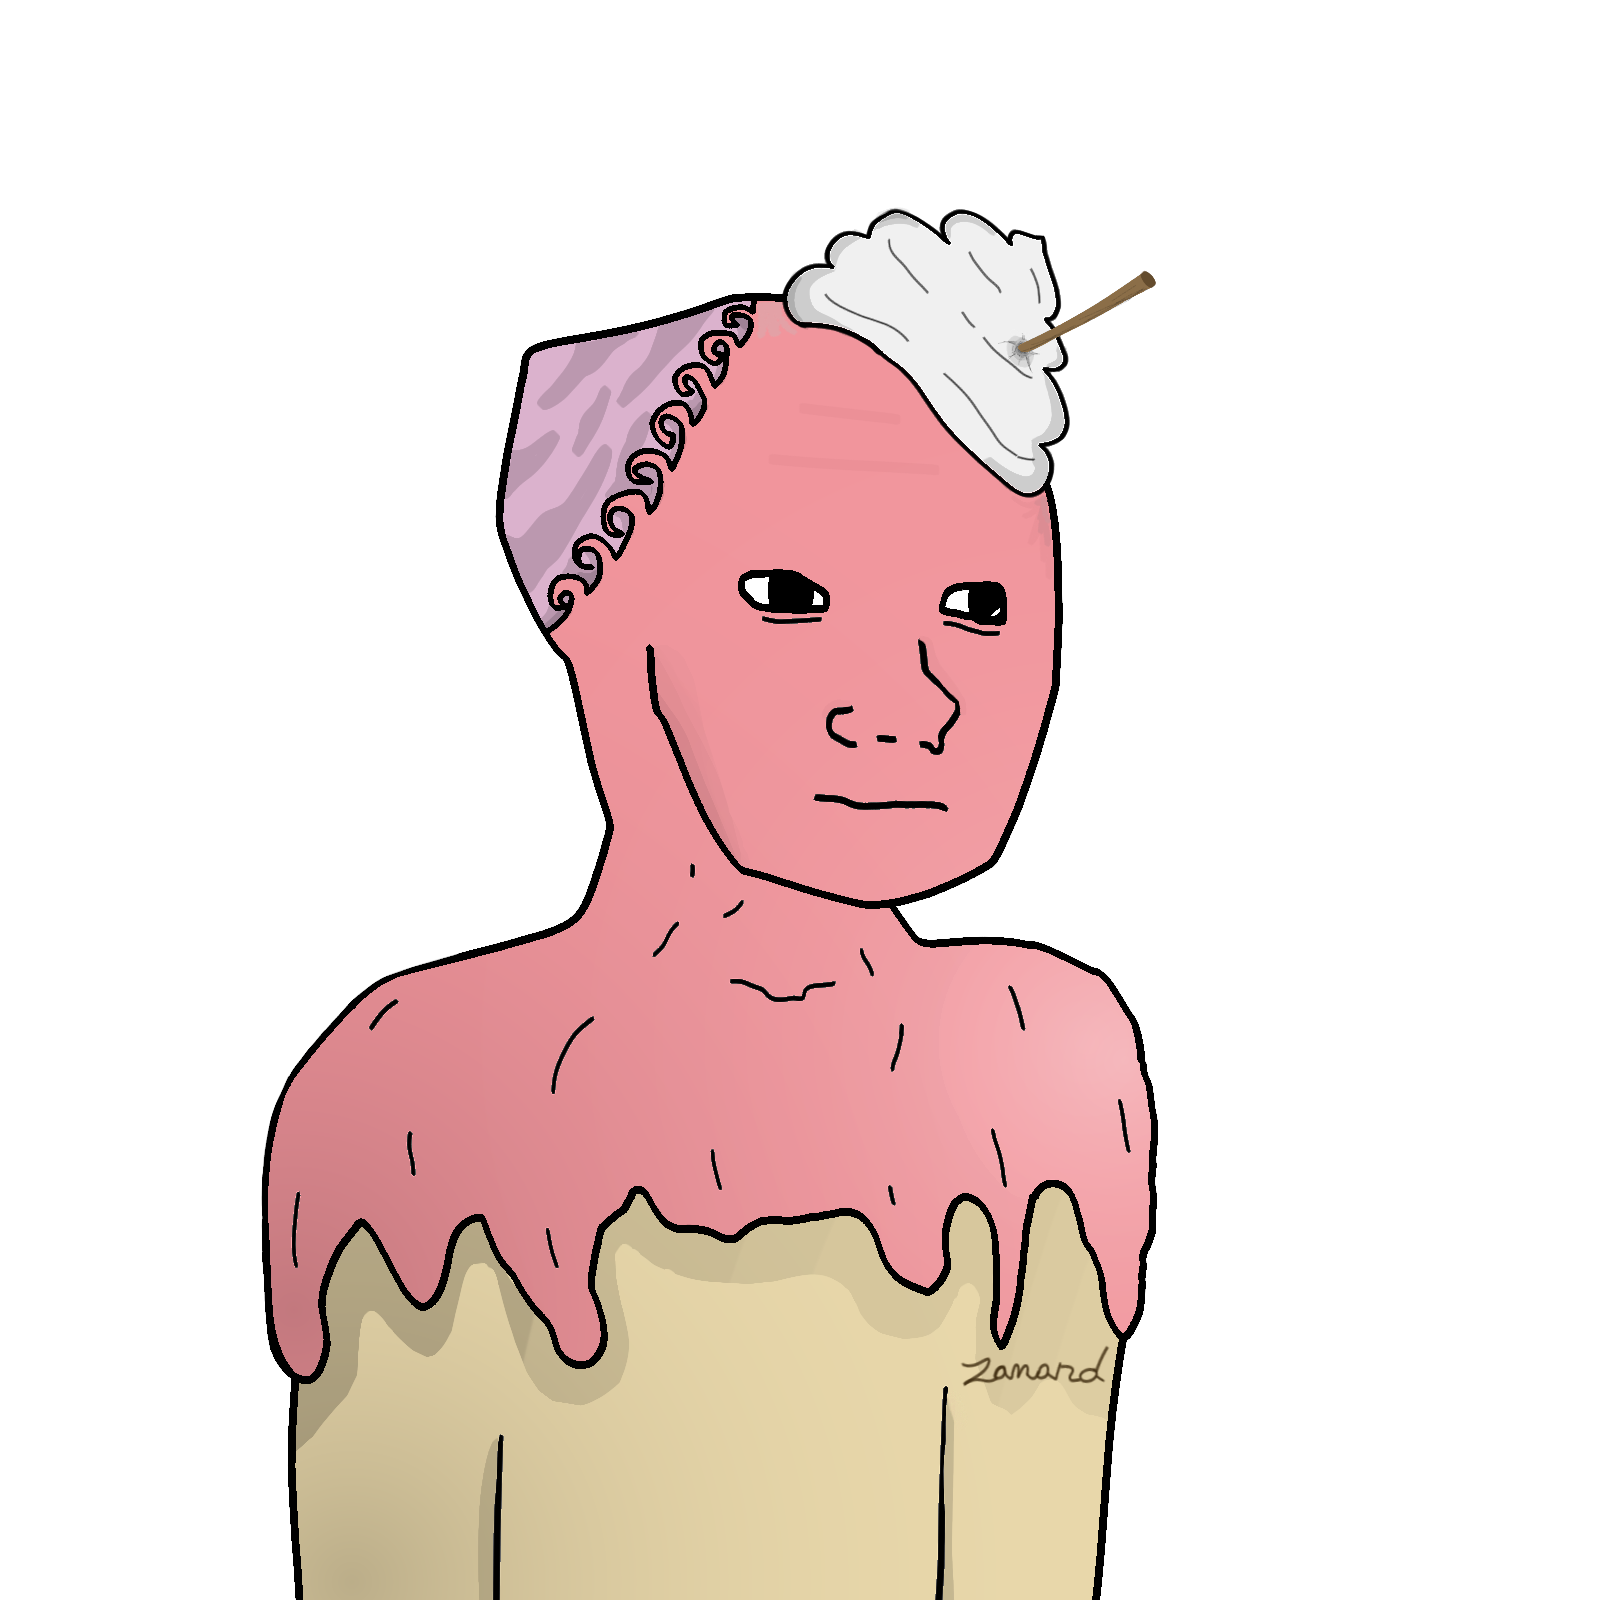
Label: 5_Objakt